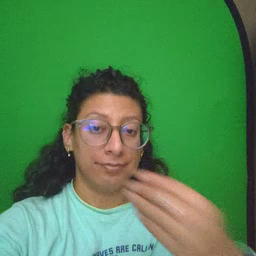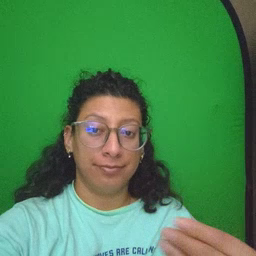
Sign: wolf